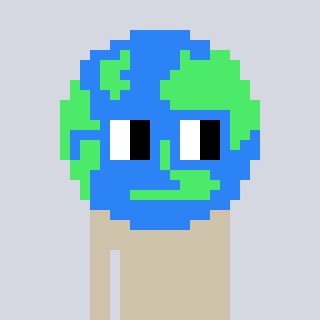
a pixel art character with square blue glasses, a earth-shaped head and a bege-colored body on a cool background